The image folds the raw vibration samples of a bearing signal into a 2-D grayscale square (signal-to-image encoding). Based on the visible evidence, which condition applies: normal, inner_race, outer_race, ball?
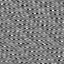
Answer: outer_race